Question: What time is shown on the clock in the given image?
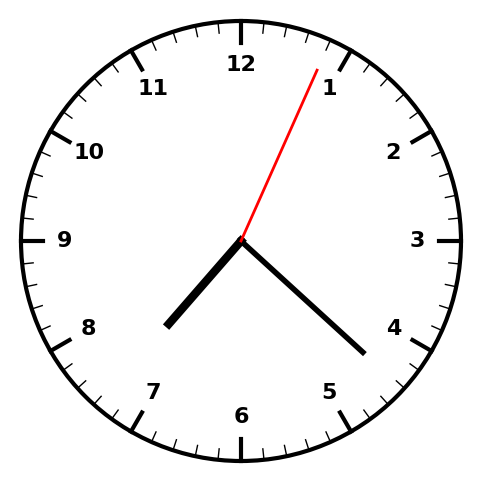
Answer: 07:22:04